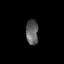
Tissue: skin
Cell type: Epithelial cells
Senescence score: 0.2029
Nuclear area (px): 311
Mean DAPI intensity: 92.45